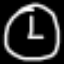
Label: clock